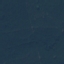
Label: Forest